Question: I have a wrapper div that has some css property set. on click of a button i have to show an overly with some message.
'''
<div class="dvLanding">
<div class="popupArea">
<span class="VoteOnce">You can only vote once.</span> <a style="vertical-align: top">
<img alt="close" src="../../Images/error1-exit-button.png" /></a></div></div>
</div>
'''
my css classes.
'''
.dvVoteWrapper
{
background-color: #949494;
opacity: 0.5;
filter: Alpha(opacity=50);
display:none;
width: 1024px;
height: 768px;
position: absolute;
}
.popupArea
{
width: 100%;
height: 100%;
position: absolute;
top: 0;
left: 0;
}
.dvLanding
{
background-image: url(/Images/screen1-bg-logos.jpg);
background-repeat: no-repeat;
position: absolute;
width: 100%;
height: 100%;
}
.VoteOnce
{
font-family: Calibri regular;
font-size: 24pt;
background-image: url(/Images/error1-vote-once-bg.png);
background-repeat: no-repeat;
width:288px;
height:74px;
color: #000000;
}
'''
i am removing the 'display:none' attribute with jquery. When applying this classes it is not covering the full page and looking distorted. kindly suggest how to do this. for better understanding i have attached the screen shots
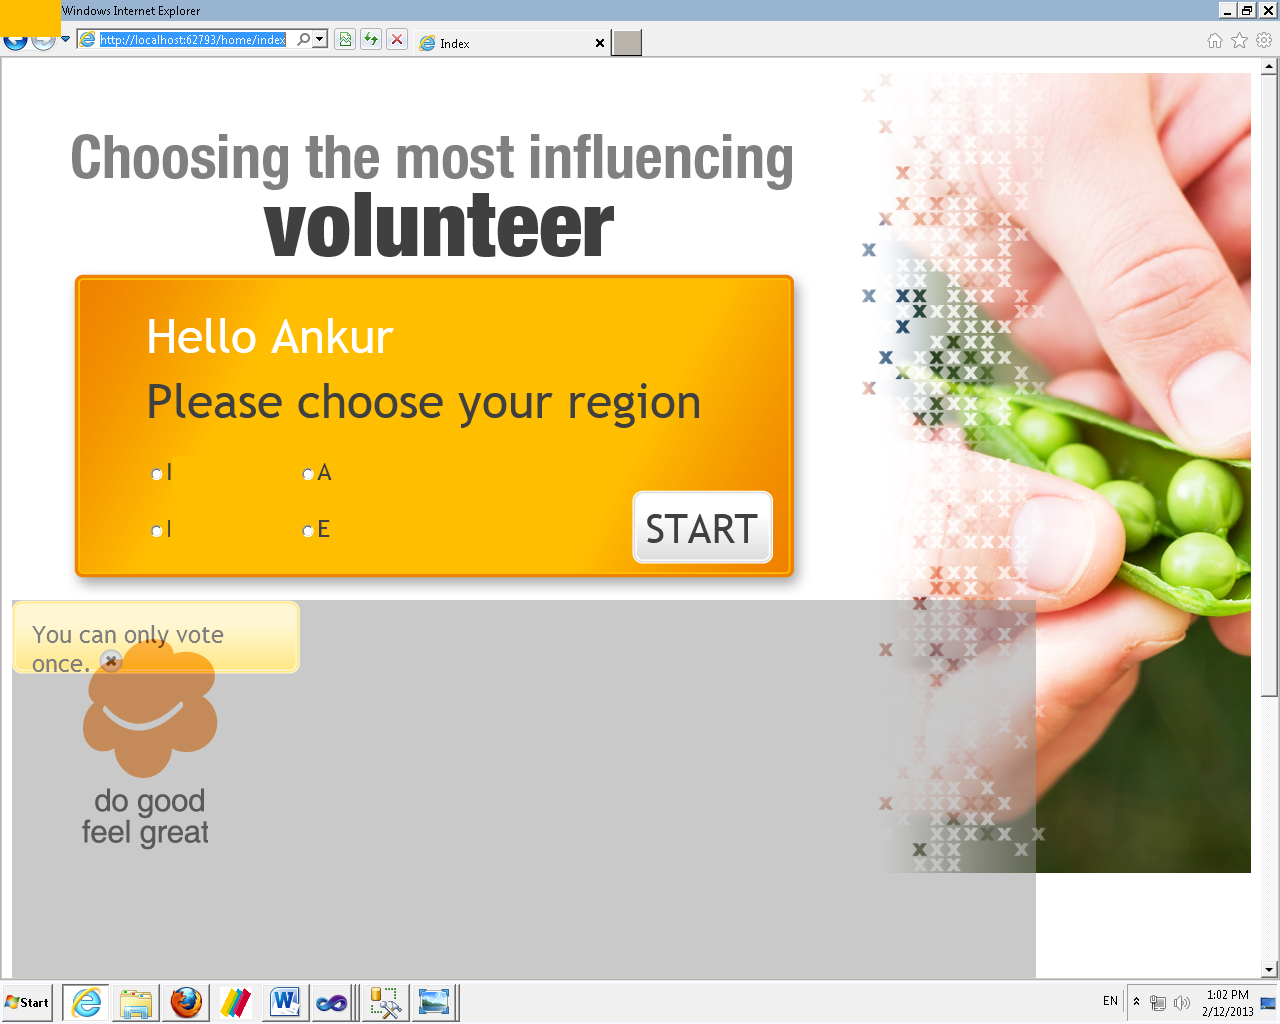
Answer: Here's another one
HTML:
'''
<div class="dvLanding">
<div class="dvVolunter"></div>
<div class="dvVote">
<br />
<br />
</div>
<div class="dvVoteWrapper"></div>
</div>
<div class="popupArea">
<span class="VoteOnce">You can only vote once.
<a class="closeButton">
<img alt="close" src="../../Images/error1-exit-button.png" />
</a>
</span>
</div>
'''
CSS:
'''
.dvLanding {
background-image: url(http://lorempixel.com/800/600);
position: absolute;
width: 100%;
height: 100%;
opacity: 0.5;
}
.popupArea {
background-color: yellow;
position: absolute;
top: 50%;
left: 50%;
margin-top: -30px;
margin-left: -180px;
}
.closeButton {
vertical-align: top;
font-size: 10pt;
}
.VoteOnce {
font-family: Calibri regular;
font-size: 24pt;
}
'''
<URL> for testing.